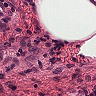
Metastatic tissue present: no